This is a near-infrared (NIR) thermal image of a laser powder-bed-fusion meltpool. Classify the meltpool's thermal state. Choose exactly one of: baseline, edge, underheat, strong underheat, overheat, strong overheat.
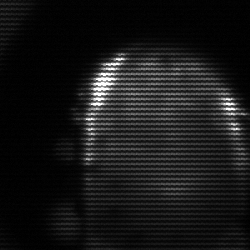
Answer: baseline